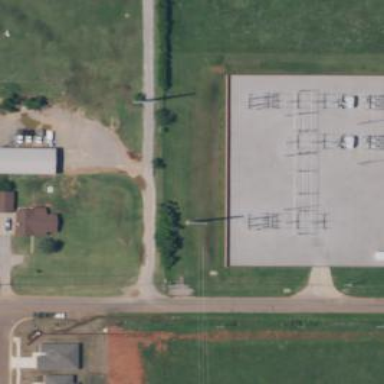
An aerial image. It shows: Substation for power.